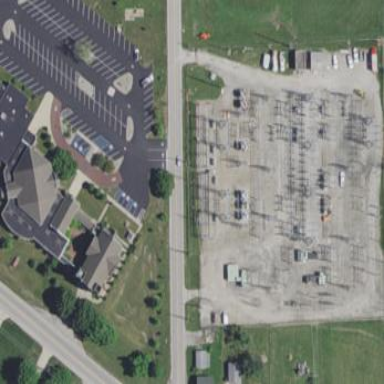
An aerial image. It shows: Distribution substation surrounded by fence.